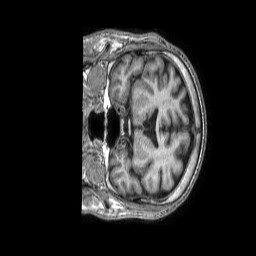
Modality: T1w
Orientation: coronal
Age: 51
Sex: male
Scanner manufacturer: philips
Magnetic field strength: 1.5 T
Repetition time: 0.00725 s
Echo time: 0.003288 s